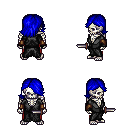
a pixel art fantasy rpg character, male body template, skeleton, gray robe, red pants, blue swoop hairstyle, leather bracers, dagger, four views (front, back, left, right), 2x2 character sprite sheet, small pixel art, hard edges, no anti-aliasing